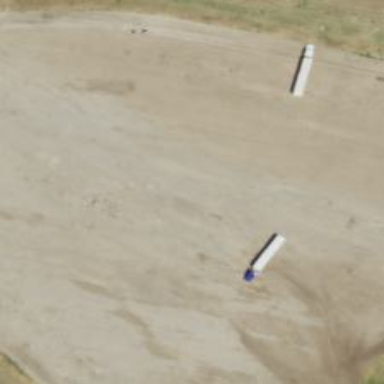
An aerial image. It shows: Unpaved surface parking area designated for trucks.